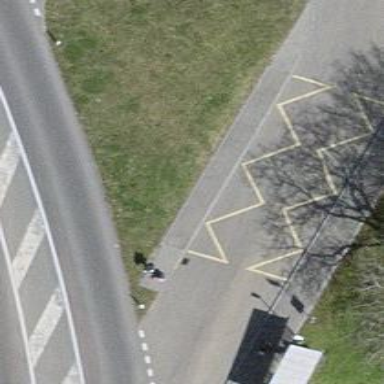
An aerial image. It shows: Platform for public transport on the road.